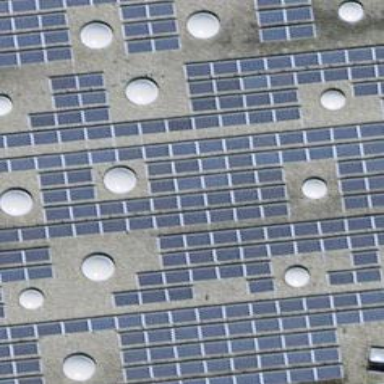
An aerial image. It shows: Solar photovoltaic panel generator on the rooftop.